三年级 · 组合数学
找规律填空。如图:

(1)像这样摆下去, 摆 10 个这样的正方形, 需要 ( )根小棒。

(2)像这样摆下去, 46 根小棒, 共摆了( )个这样的正方形。
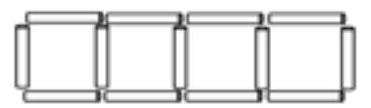
答案: (1) 31

(2) 15

【分析】（1）摆 1 个这样的正方形，需要 4 根小棒；摆 2 个这样的正方形, 需要 7 根小棒; 摆 3 个这样的正方形, 需要 10 根小棒; 摆 4 个这样的正方形, 需要 6 根小棒; 摆 2 个这样的正方形, 需要 13 根小棒; 由此可知, 每多摆 1 个这样的正方形, 则需要增加 3 根小棒; $1 \times 3+1=3+1=4$ (根), $2 \times 3+1=6+1=7$ (根) , $3 \times 3+1=9+1=10$ (根), $4 \times 3+1=12+1=13$ $($ 根 $)$, 因此需要小棒的根数 $=$ 摆正方形的个数 $\times 3+1$ 。

（2）由上可知, 用小棒的总根数减去 1 根后, 再除以 3 即可, 依此计算。

【详解】 (1) $10 \times 3+1$

$=30+1$

$=31($ 根 $)$

即摆 10 个这样的正方形, 需要 31 根小棒。

(2) $46-1=45($ 根 $)$

$45 \div 3=15($ 个 $)$

即 46 根小棒, 共摆了 15 个这样的正方形。

【点睛】此题考查的是图形排列的规律, 应先根据题意找到规律后再解答。